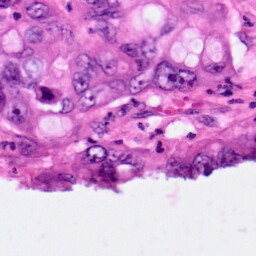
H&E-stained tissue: Pancreatic